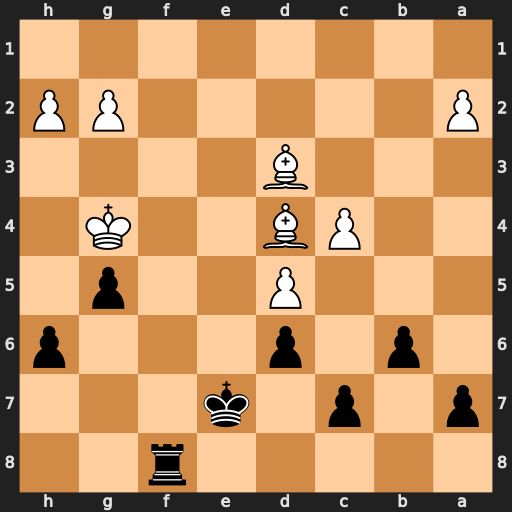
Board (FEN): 5r2/p1p1k3/1p1p3p/3P2p1/2PB2K1/3B4/P5PP/8
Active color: b
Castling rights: -
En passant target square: -
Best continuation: Rf4+ Kg3 Rxd4